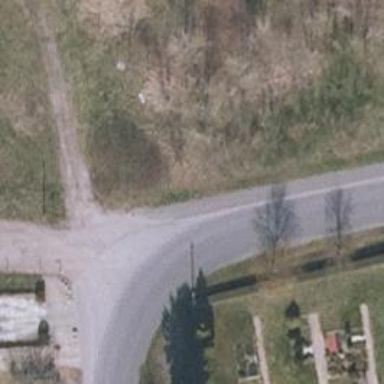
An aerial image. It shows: Unclassified road with asphalt surface.